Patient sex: F
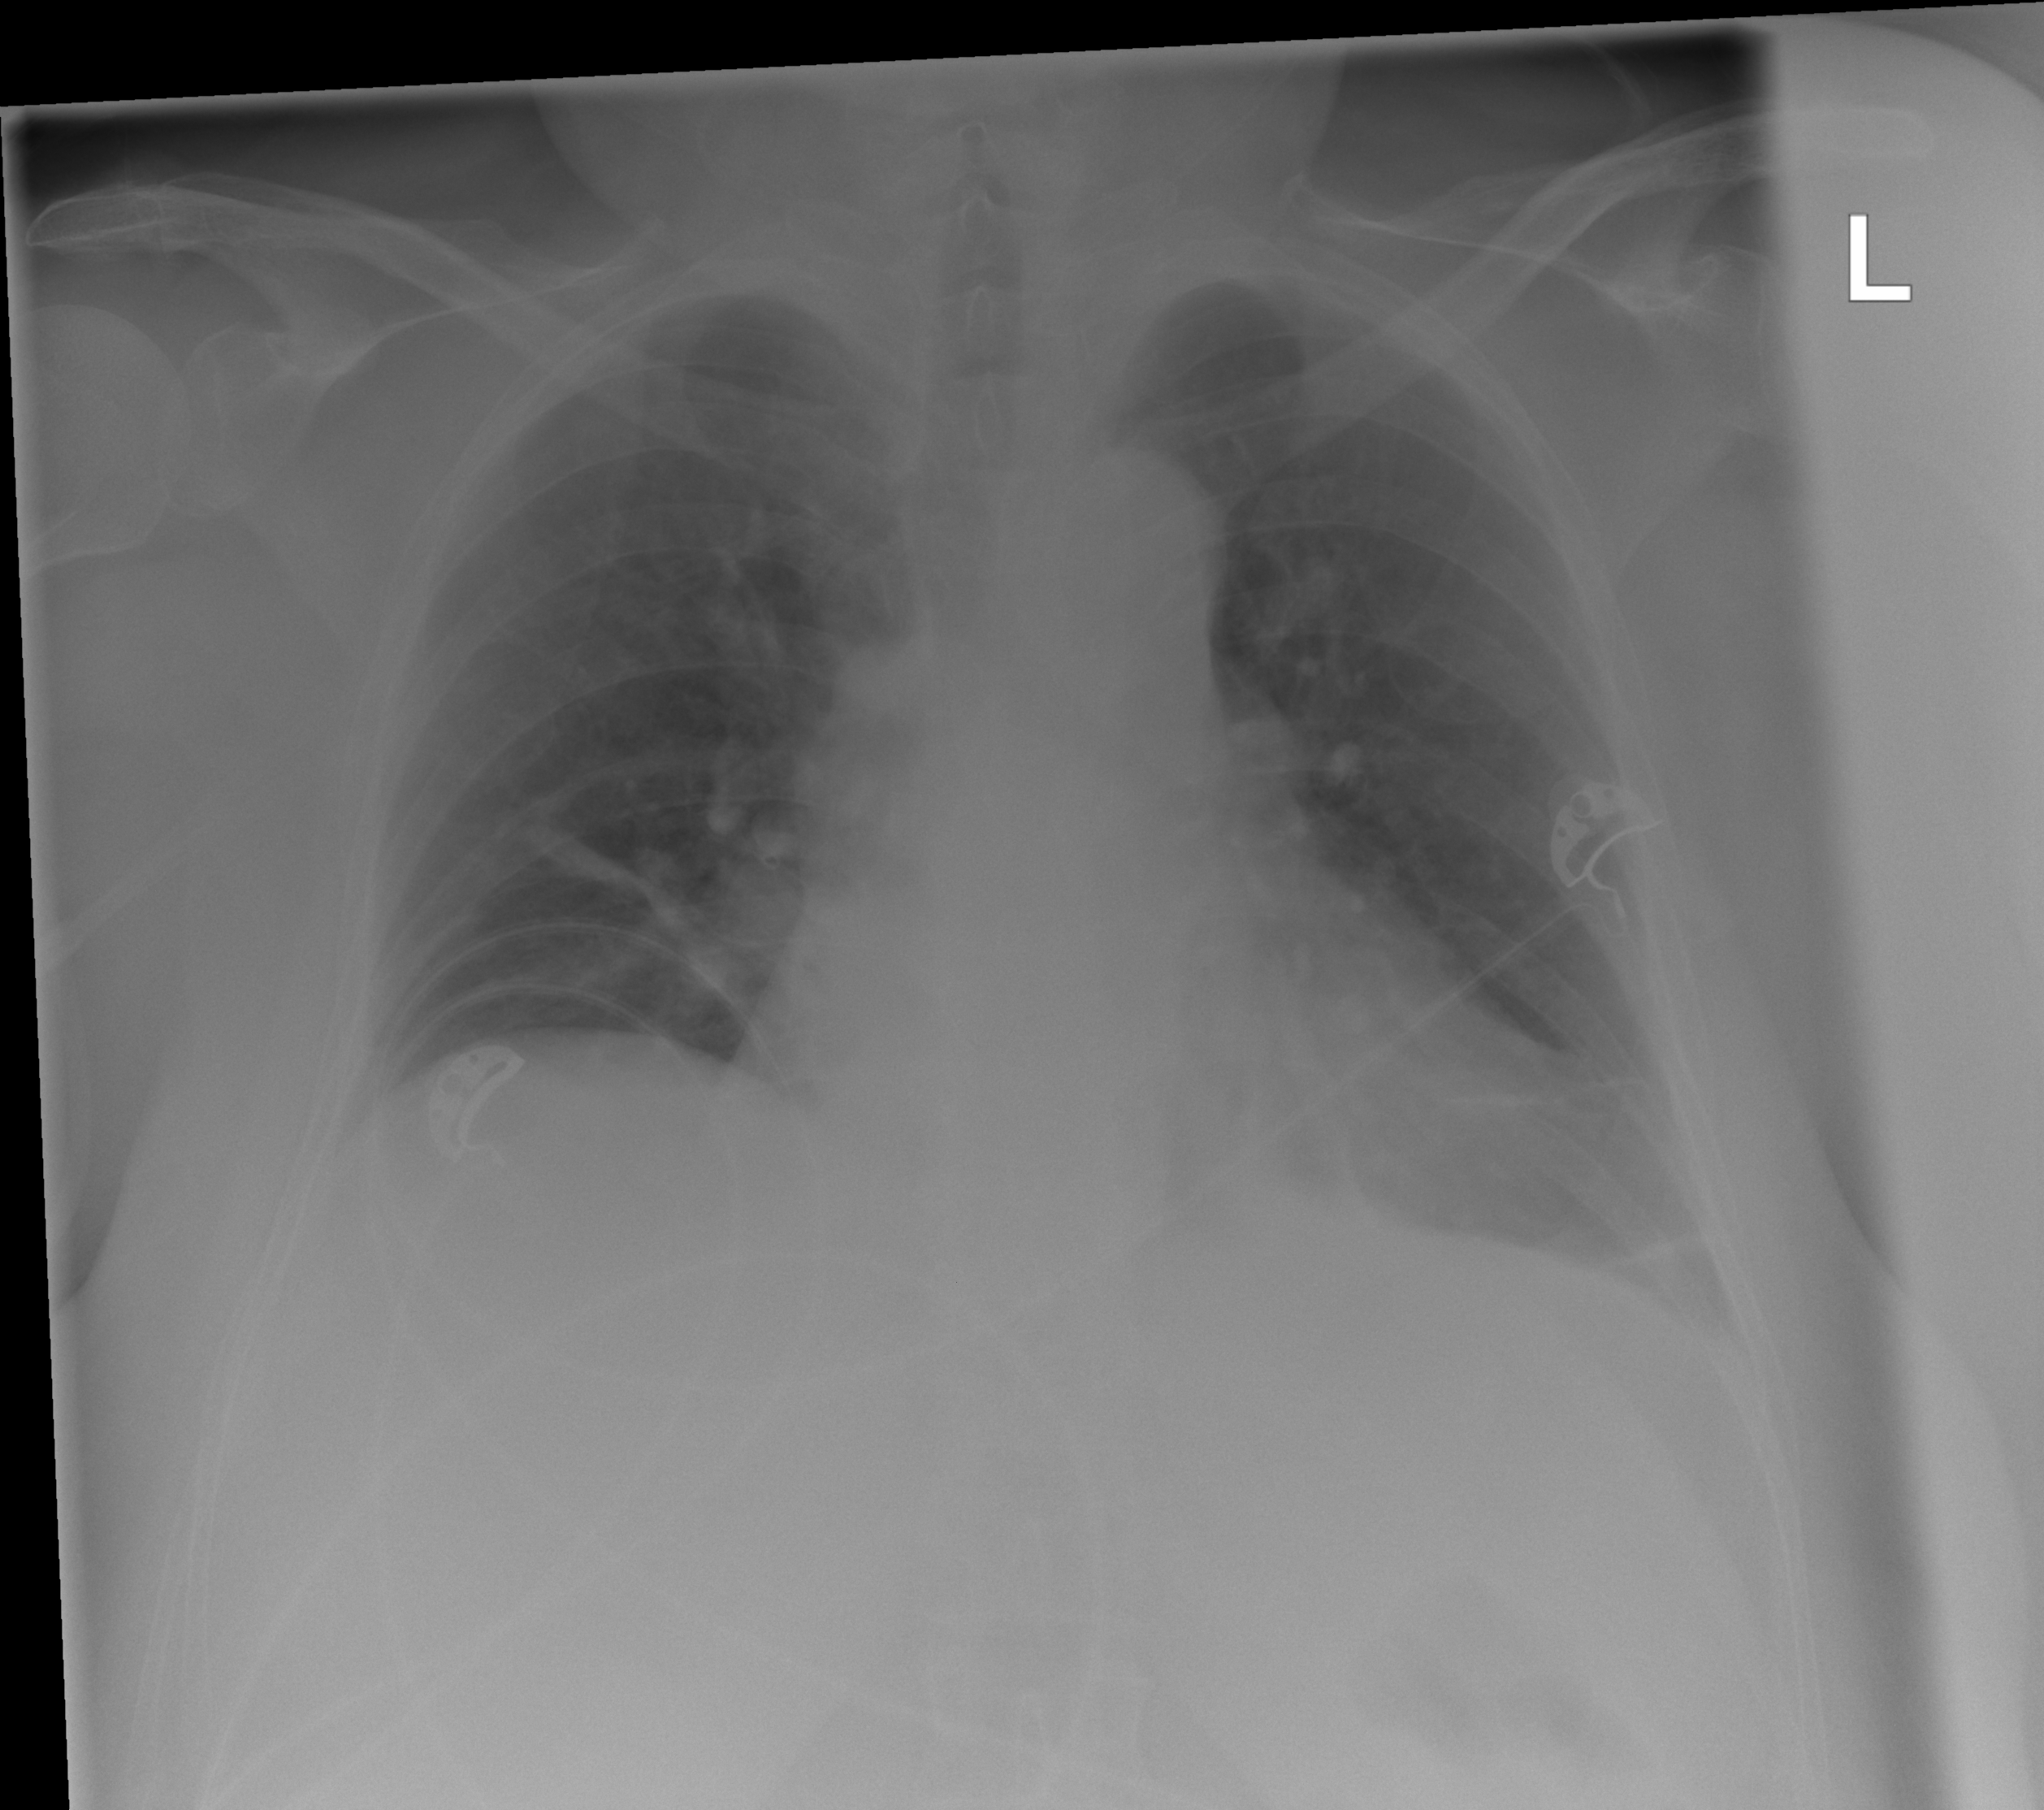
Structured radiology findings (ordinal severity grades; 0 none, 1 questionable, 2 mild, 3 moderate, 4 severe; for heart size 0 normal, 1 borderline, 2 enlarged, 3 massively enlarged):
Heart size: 1
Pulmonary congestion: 0
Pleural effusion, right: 1
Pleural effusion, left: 1
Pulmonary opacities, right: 0
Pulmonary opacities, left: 0
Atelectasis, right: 2
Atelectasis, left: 2